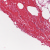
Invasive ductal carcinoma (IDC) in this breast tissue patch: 0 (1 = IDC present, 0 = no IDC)